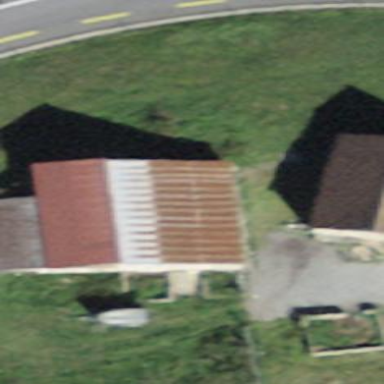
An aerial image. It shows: Farm auxiliary building with gabled roof.